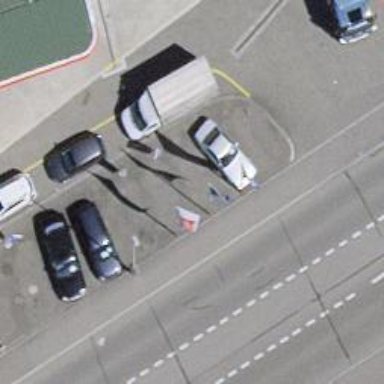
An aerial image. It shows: Fuel station.